Field crop: tomato
Growth stage: 1
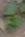
Species: solanum